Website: apple
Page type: customer-info-address
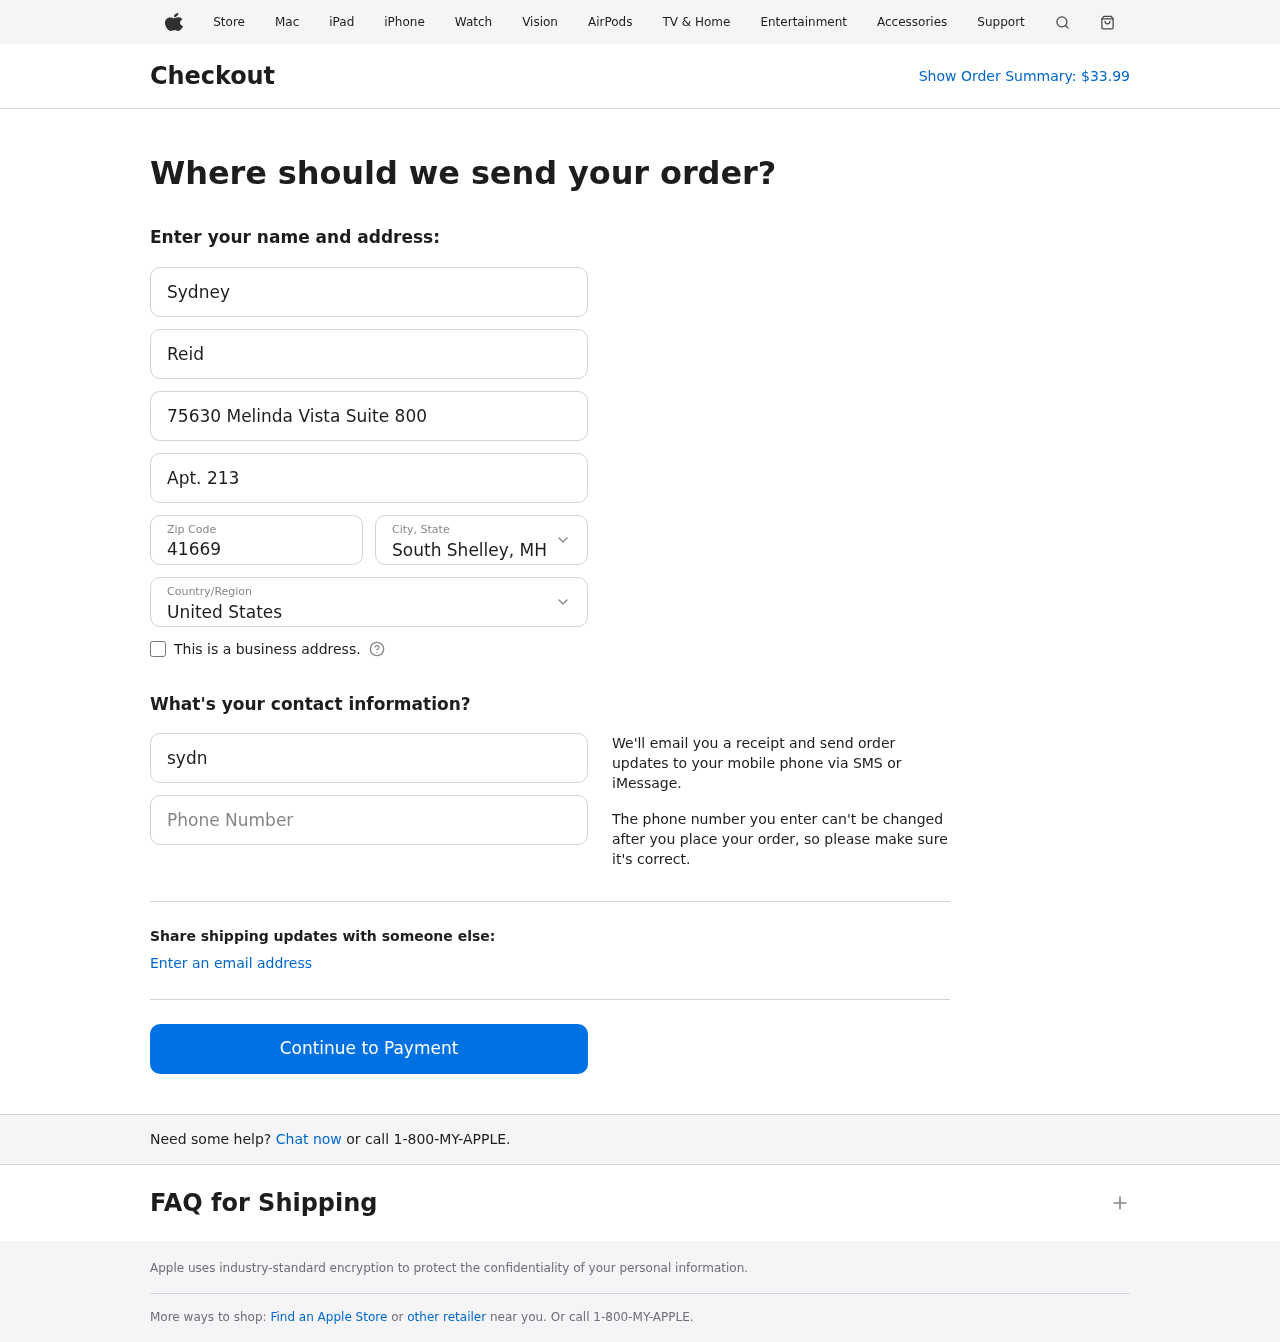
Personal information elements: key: PII_CITY_STATE
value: South Shelley, MH
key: PII_COUNTRY
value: United States
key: PII_EMAIL
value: sydneyreid@yahoo.com
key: PII_FIRSTNAME
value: Sydney
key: PII_LASTNAME
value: Reid
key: PII_PHONE
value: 6537566916
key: PII_POSTCODE
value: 41669
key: PII_STREET
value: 75630 Melinda Vista Suite 800
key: PII_STREET2
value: Apt. 213
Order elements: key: ORDER_TOTAL
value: $33.99